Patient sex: M
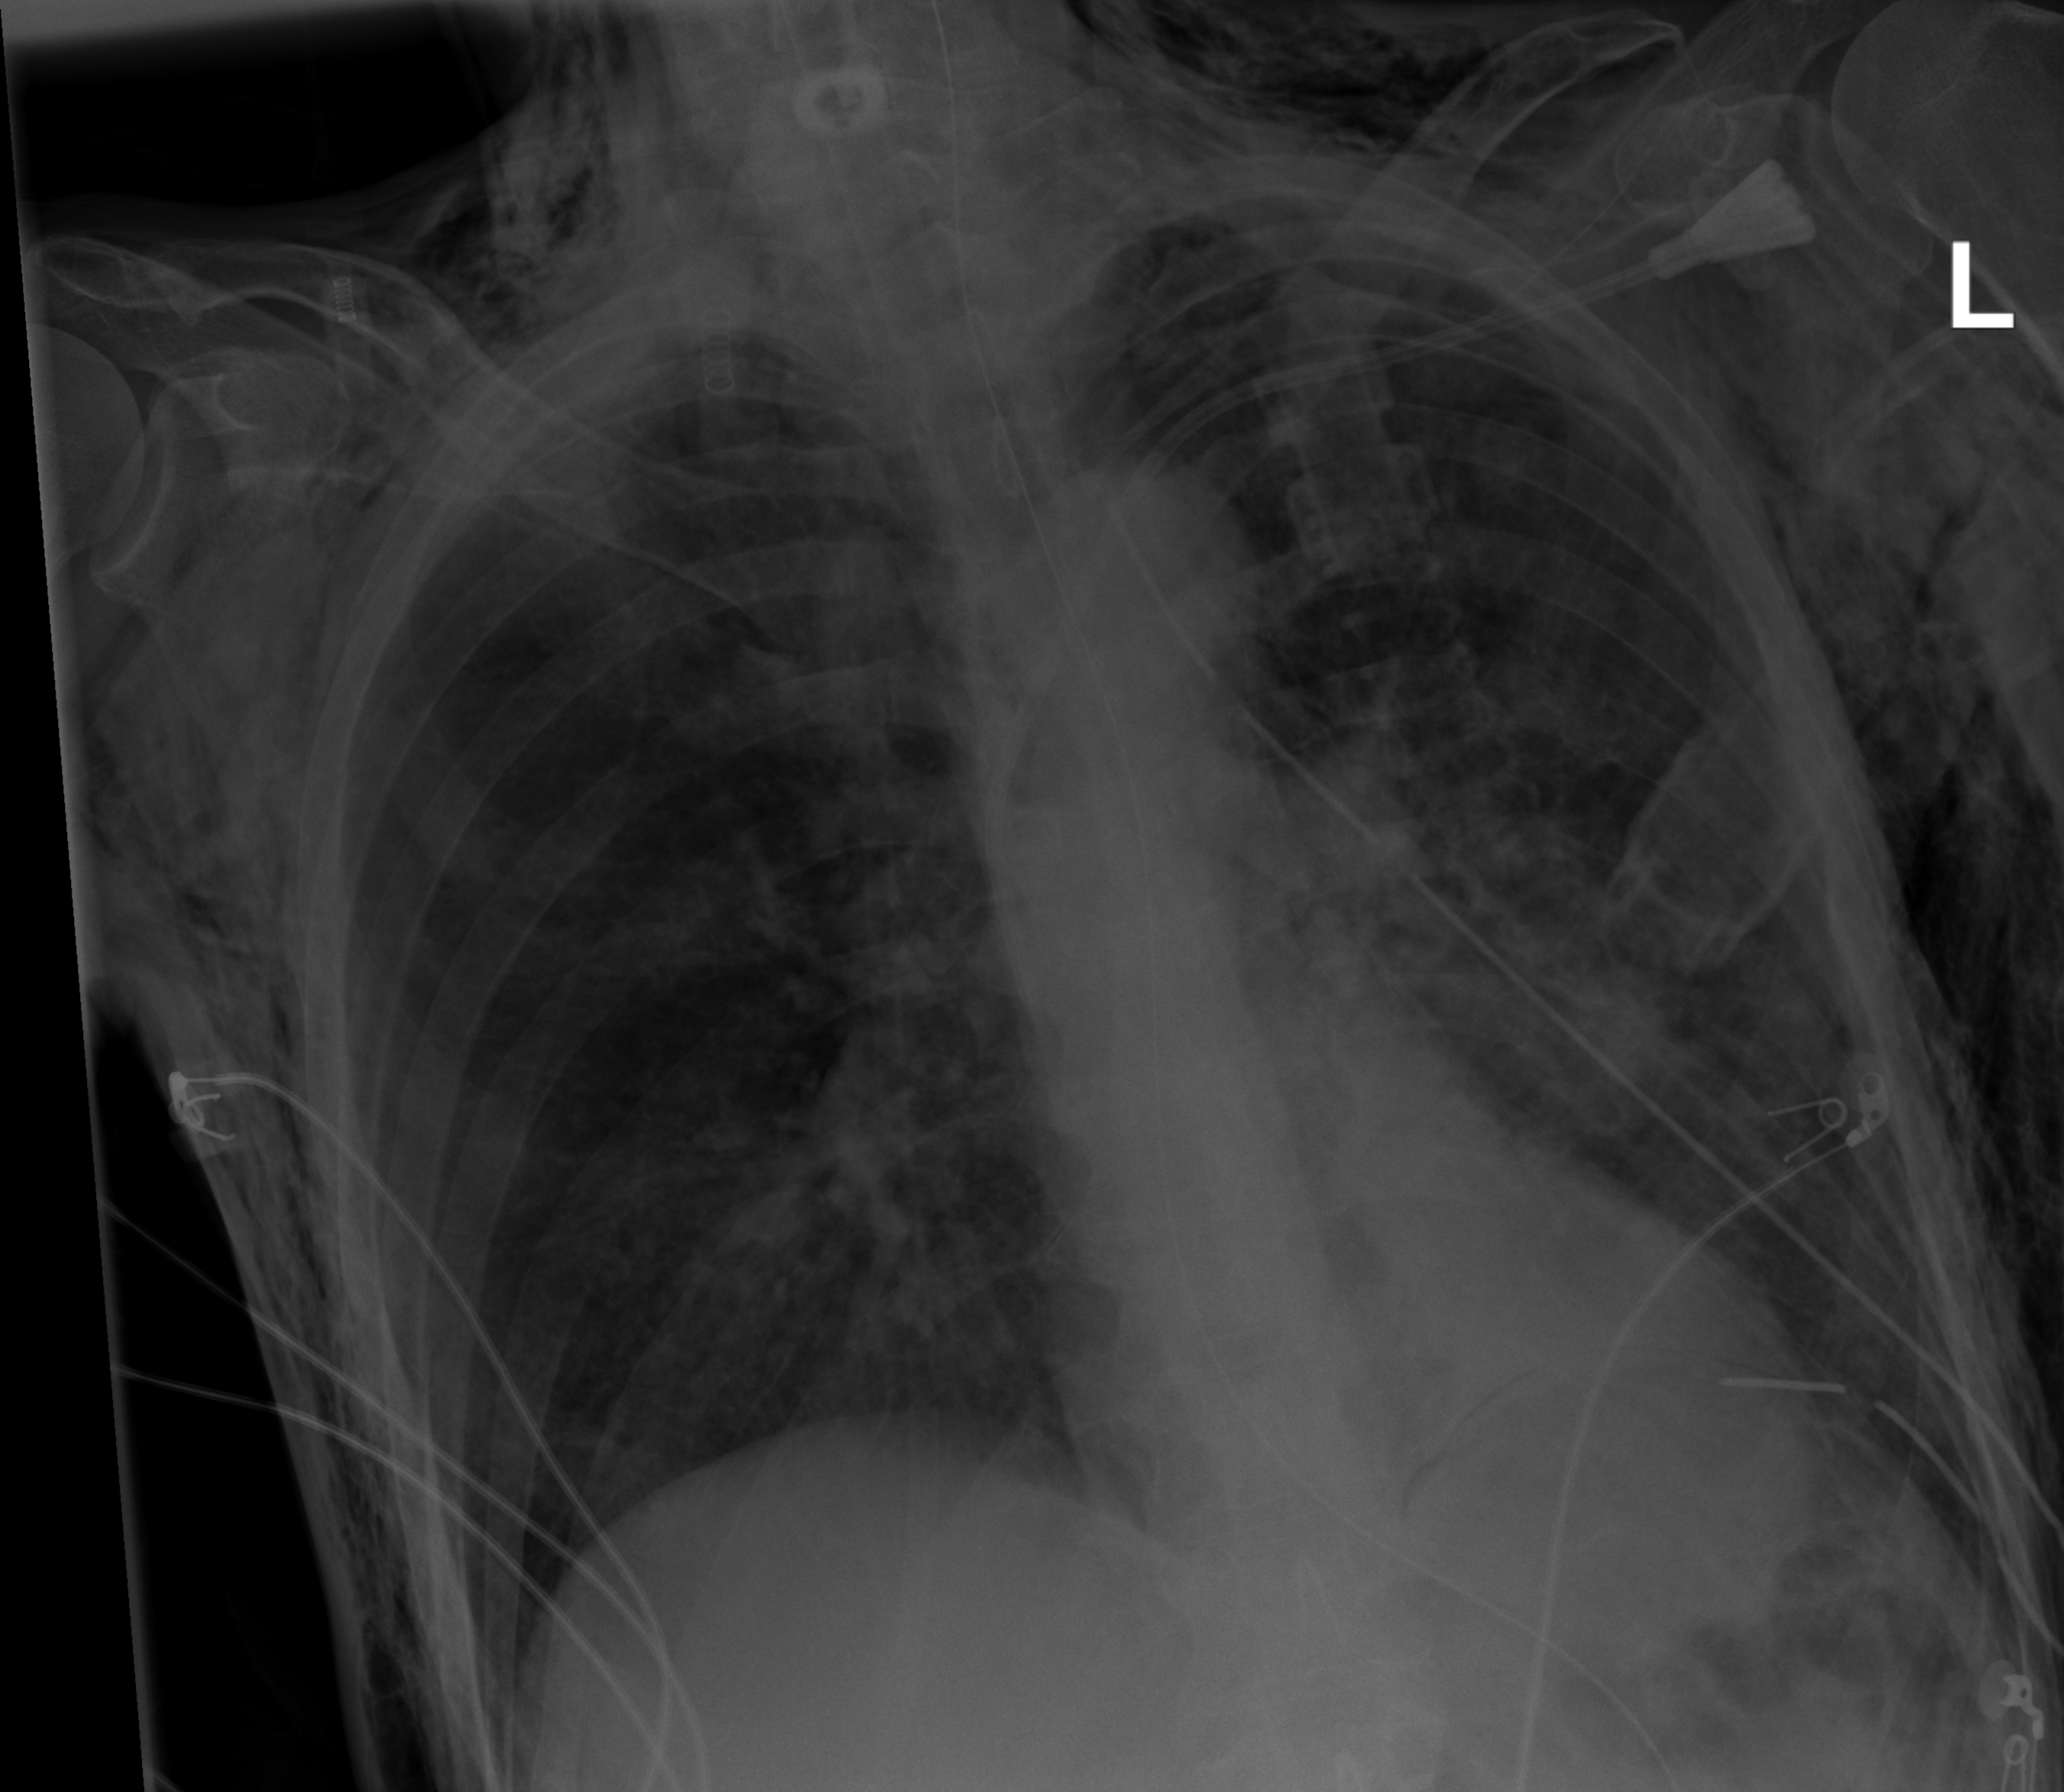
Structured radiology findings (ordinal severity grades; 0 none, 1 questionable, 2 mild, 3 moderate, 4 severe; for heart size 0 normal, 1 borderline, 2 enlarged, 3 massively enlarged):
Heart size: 0
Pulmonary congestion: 0
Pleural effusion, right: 0
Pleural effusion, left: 0
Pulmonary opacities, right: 0
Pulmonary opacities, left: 0
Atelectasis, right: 0
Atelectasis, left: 2